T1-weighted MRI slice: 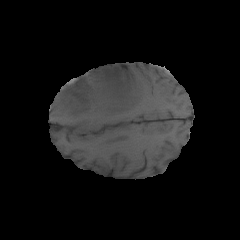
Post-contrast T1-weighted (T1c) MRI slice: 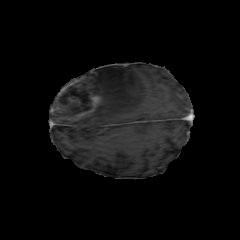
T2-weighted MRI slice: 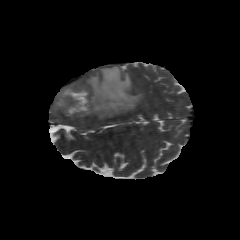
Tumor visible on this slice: yes